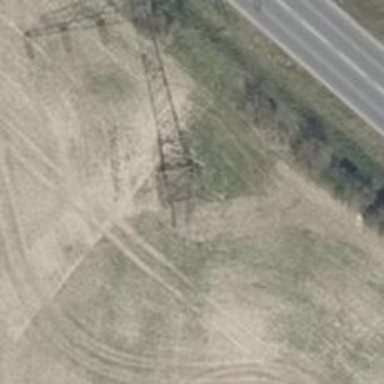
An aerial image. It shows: Power tower.